Question: I have a regular page.When i clicked on a button it will be open in that page with some asp controls. what i need is that i want to open that page in a pop up page with close button inside it.I searched but i didn't find a properly cod for this. can any body help me?
thanks

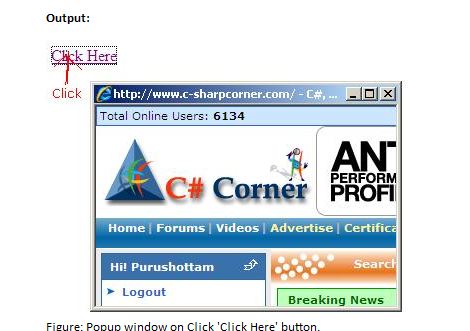
Answer: '''
<script type="text/javascript">
function OpenPopup() {
window.open("ProductClass.aspx", "List", "toolbar=no, location=no,status=yes,menubar=no,scrollbars=yes,resizable=no, width=900,height=500,left=430,top=100");
return false;
}
</script>
'''